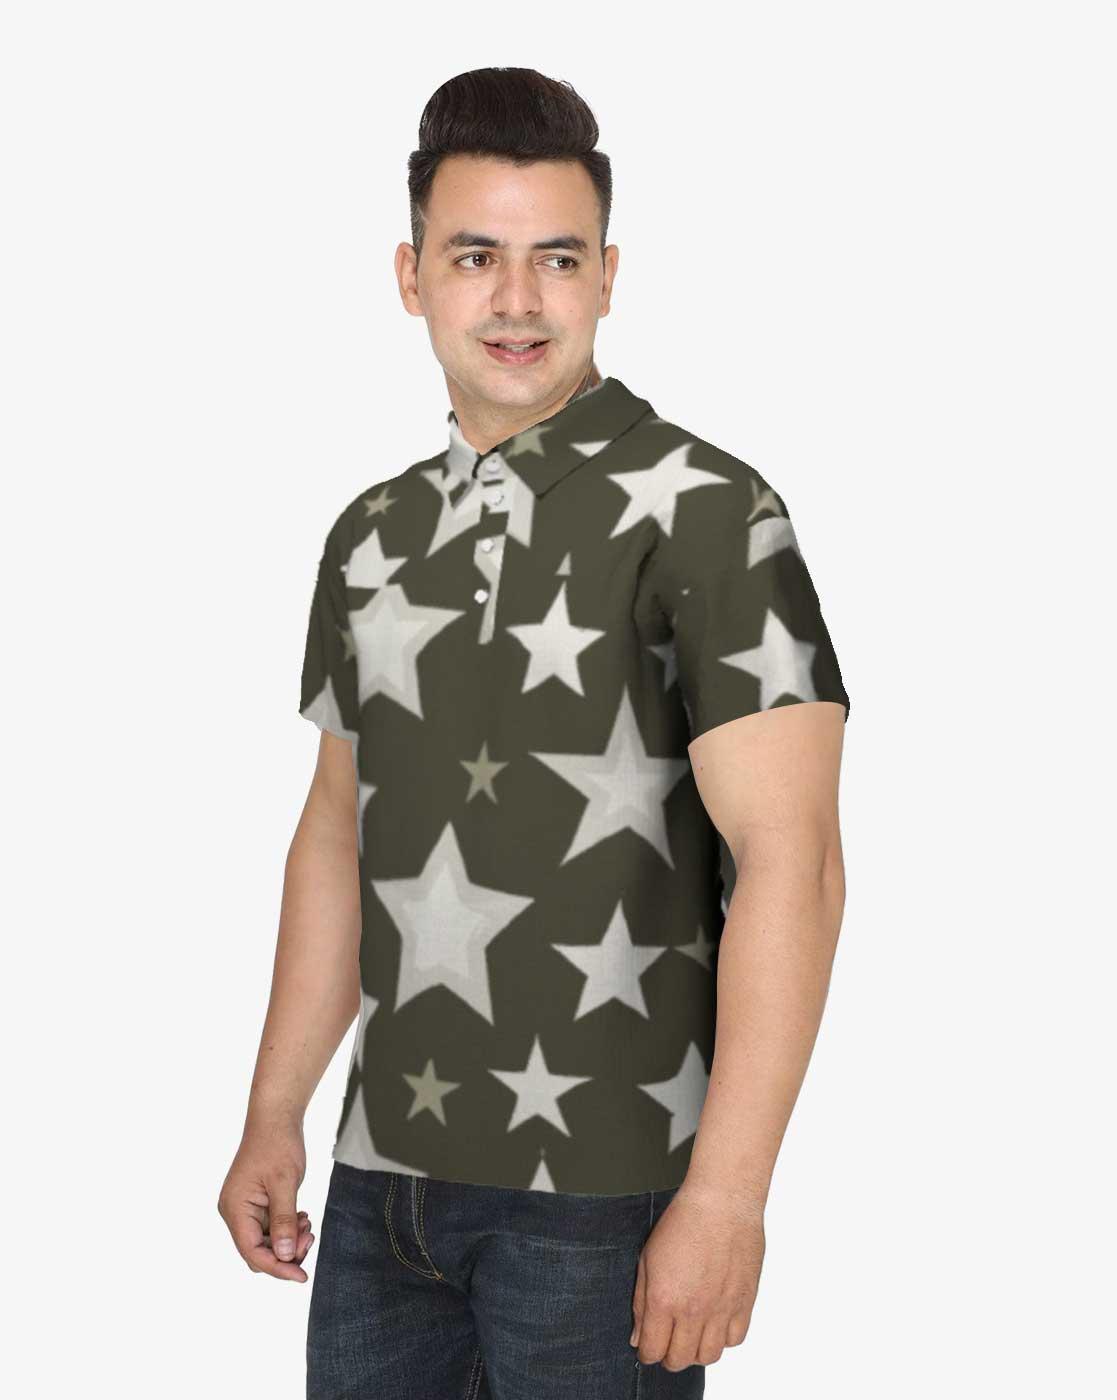
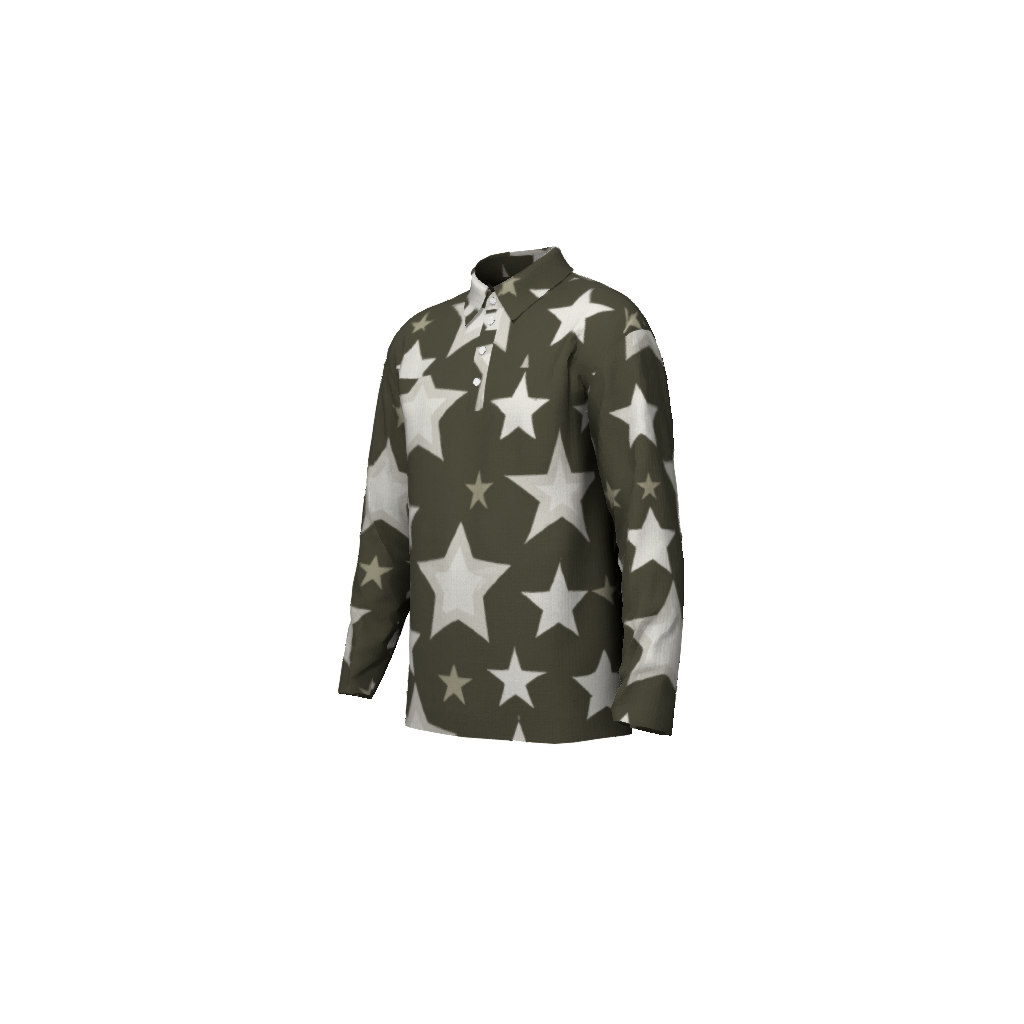
Clothing description: black star polo shirt